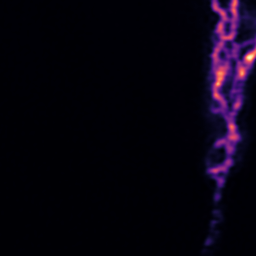
Label: Super-resolution ER image